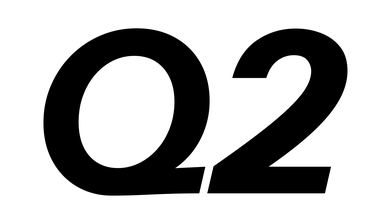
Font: InstrumentSans-Italic_Bold_Italic